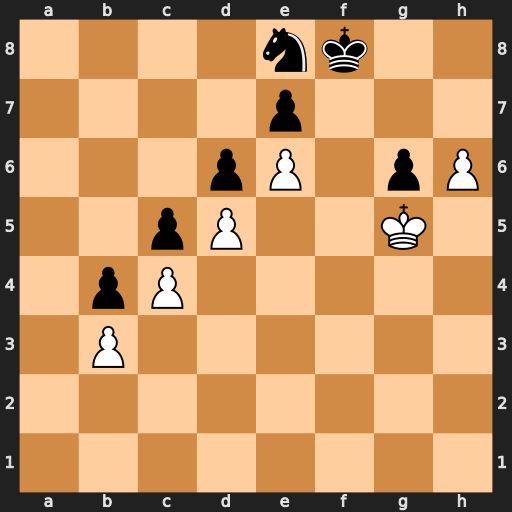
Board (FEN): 4nk2/4p3/3pP1pP/2pP2K1/1pP5/1P6/8/8
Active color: w
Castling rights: -
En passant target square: -
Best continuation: Kxg6 Kg8 h7+ Kh8 Kf7